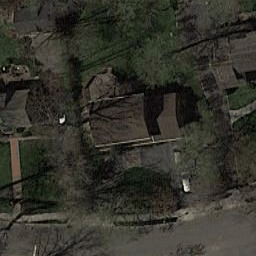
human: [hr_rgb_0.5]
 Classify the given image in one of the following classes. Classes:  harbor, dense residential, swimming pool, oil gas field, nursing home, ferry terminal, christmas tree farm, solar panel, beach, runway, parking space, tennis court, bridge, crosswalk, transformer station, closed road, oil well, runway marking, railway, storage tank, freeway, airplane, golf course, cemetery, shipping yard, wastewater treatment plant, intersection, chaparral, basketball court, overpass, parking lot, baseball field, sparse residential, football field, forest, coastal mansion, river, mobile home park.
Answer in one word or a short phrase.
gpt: sparse residential